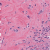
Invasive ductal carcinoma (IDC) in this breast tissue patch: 1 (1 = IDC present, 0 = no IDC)